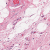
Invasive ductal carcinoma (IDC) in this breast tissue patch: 0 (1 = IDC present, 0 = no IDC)